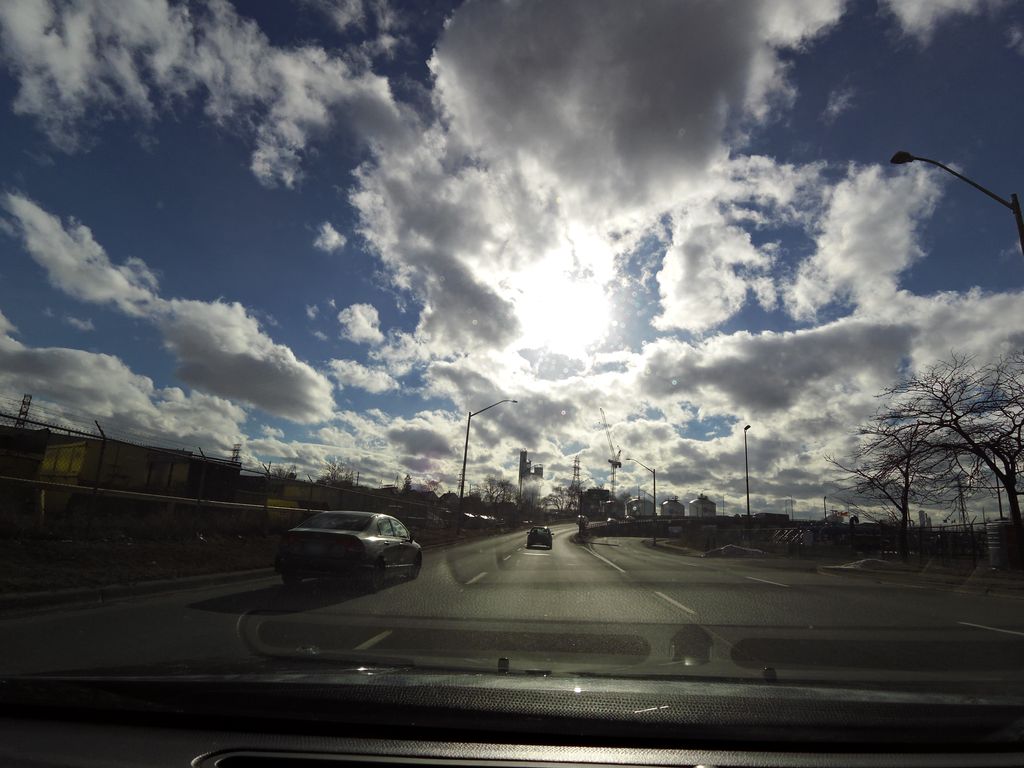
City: hamilton